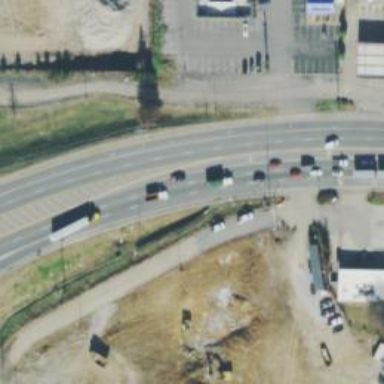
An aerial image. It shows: Primary highway.